В плоский конденсатор емкостью $C_{0}$ вдвигается пластина с диэлектрической проницаемостью $\varepsilon$. Конденсатор включен в цепь, представленную на рисунке.  Оказалось, что сила тока, протекающего через батарею c ЭДС $\mathscr{E}_{1}$, постоянна и равна $I_{0}$. Обе батареи идеальные.
Определите силу тока, протекающего через резистор с сопротивлением $R_{1}$.
С какой скоростью движется диэлектрическая пластина? При расчетах считайте, что $\mathscr{E}_{1}$ и $\mathscr{E}_{2}$ заданы, $R_{1}=R_{2}=R$, длина пластин конденсатора $C_{0}$ равна $l$.
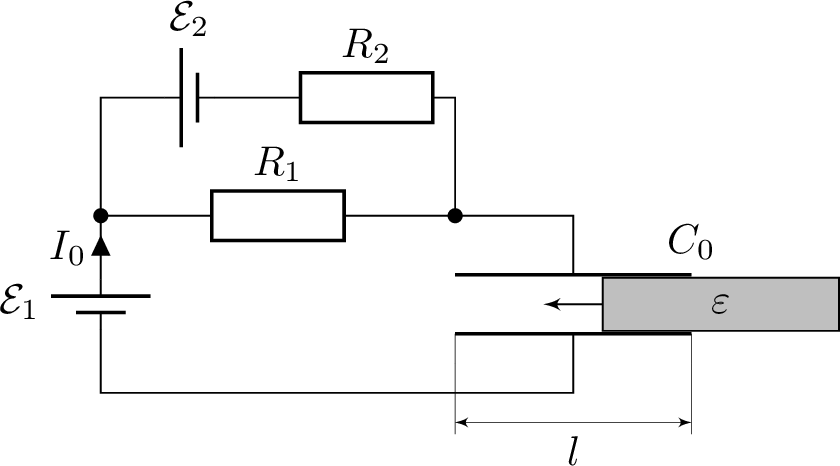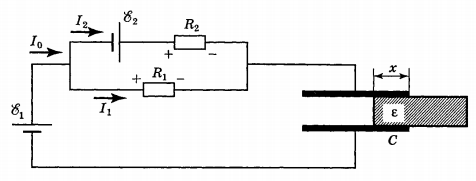
Определите силу тока, протекающего через резистор с сопротивлением $R_{1}$.
Решение: Из рисунка ясно, что $I_{0}=I_{1}+I_{2}$. Из закона Ома $I_{2} R_{2}-I_{1} R_{1}=\mathscr{E}_{2}$. Отсюда следует, что при $R_{1}=R_{2}=R$ $$ I_{1}=\frac{1}{2}\left(I_{0}-\frac{\mathscr{E}_{2}}{R}\right)=\operatorname{const}. $$
Ответ: $$ I_{1}=\frac{1}{2}\left(I_{0}-\frac{\mathscr{E}_{2}}{R}\right)=\operatorname{const}. $$

С какой скоростью движется диэлектрическая пластина?
Решение: Согласно закону Ома $$ I_{1} R_{1}+\frac{q}{C}=\mathscr{E}_{1}, \quad (1) $$ где $q$ — заряд на конденсаторе, а $C$ — емкость конденсатора с вдвигающейся в него диэлектрической пластиной: $$ C=C_{0}+C_{0}(\varepsilon-1) \frac{x}{l}. \quad (2) $$ Из уравнения $(1)$ находим: $$ \Delta q=\left(\mathscr{E}_{1}-I_{1} R_{1}\right) \Delta C, $$ или $$ \Delta q / \Delta t=I_{0}=\left(\mathscr{E}_{1}-I_{1} R_{1}\right) \Delta C / \Delta t=\operatorname{const}; \quad (3) $$ из уравнения $(2)$ $$ \Delta C / \Delta t=\frac{C_{0}(\varepsilon-1)}{l} \frac{\Delta x}{\Delta t}=\frac{C_{0}(\varepsilon-1)}{l} v. \quad (4) $$ Скорость движения пластины, как следует из $(4)$, постоянна: $v=\Delta x / \Delta t=\operatorname{const}$. Подставляя в $(3)$ выражение для силы тока $I_{1}$ и принимая во внимание $(4)$, находим $$ v=\frac{2 I_{0} l}{\left(2 \mathscr{E}_{1}+\mathscr{E}_{2}-I_{0} R\right) C_{0}(\varepsilon-1)}. $$
Ответ: $$ v=\frac{2 I_{0} l}{\left(2 \mathscr{E}_{1}+\mathscr{E}_{2}-I_{0} R\right) C_{0}(\varepsilon-1)}. $$
Темы:
T, Электричество, Цепи, Цепь с конденсатором, Всероссийские, Неравновесный процесс, Электрические цепи, Цепь с резистором, Диэлектрик